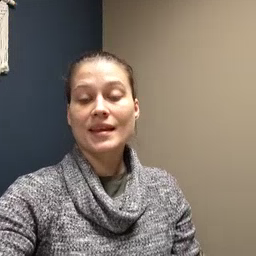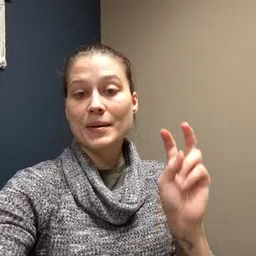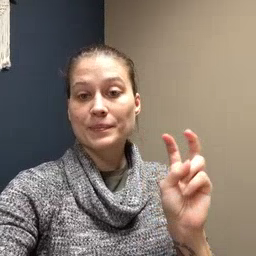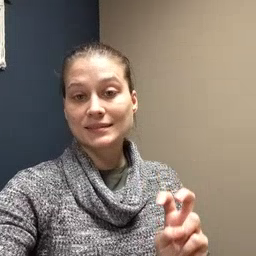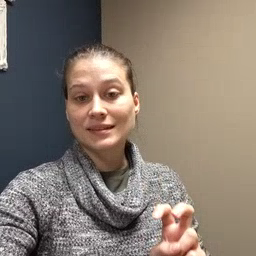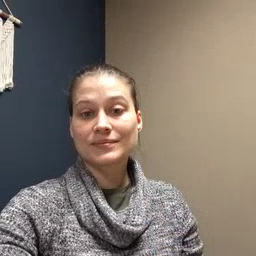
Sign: pizza